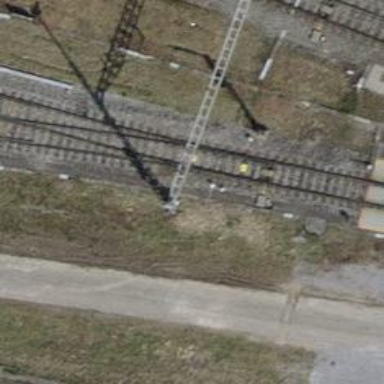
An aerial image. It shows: Railway switch.